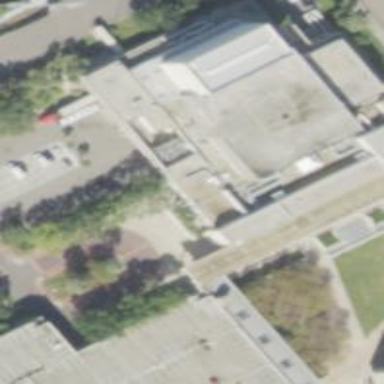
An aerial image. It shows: Commercial building that is theatre.